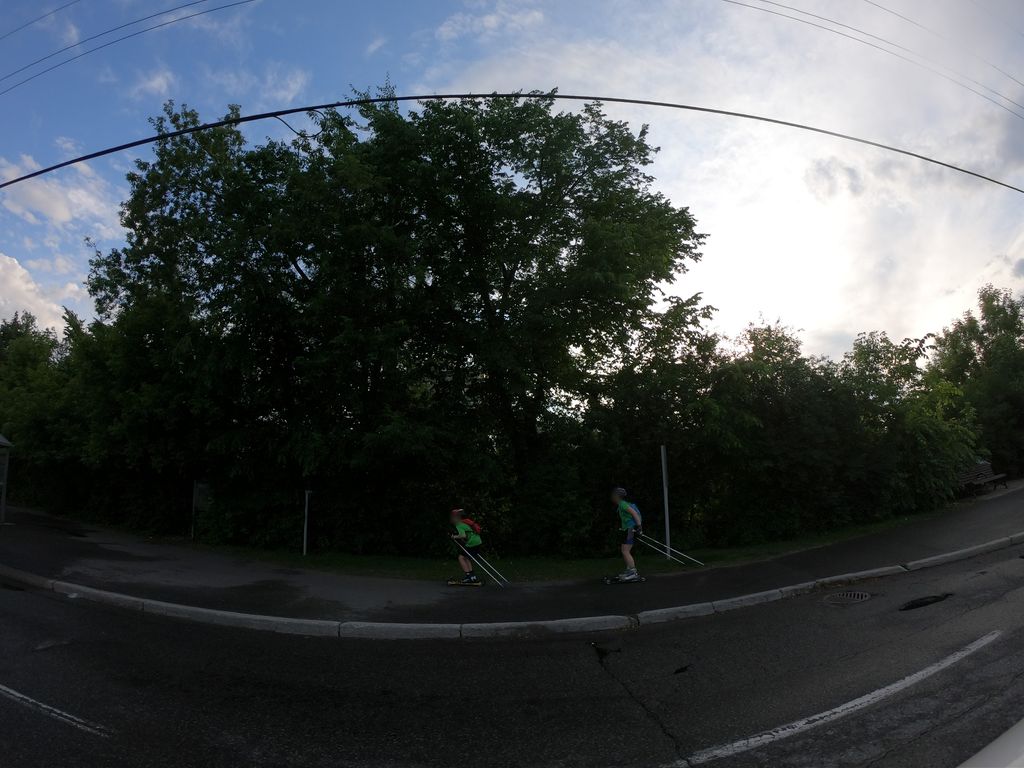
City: ottawa-gatineau